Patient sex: F
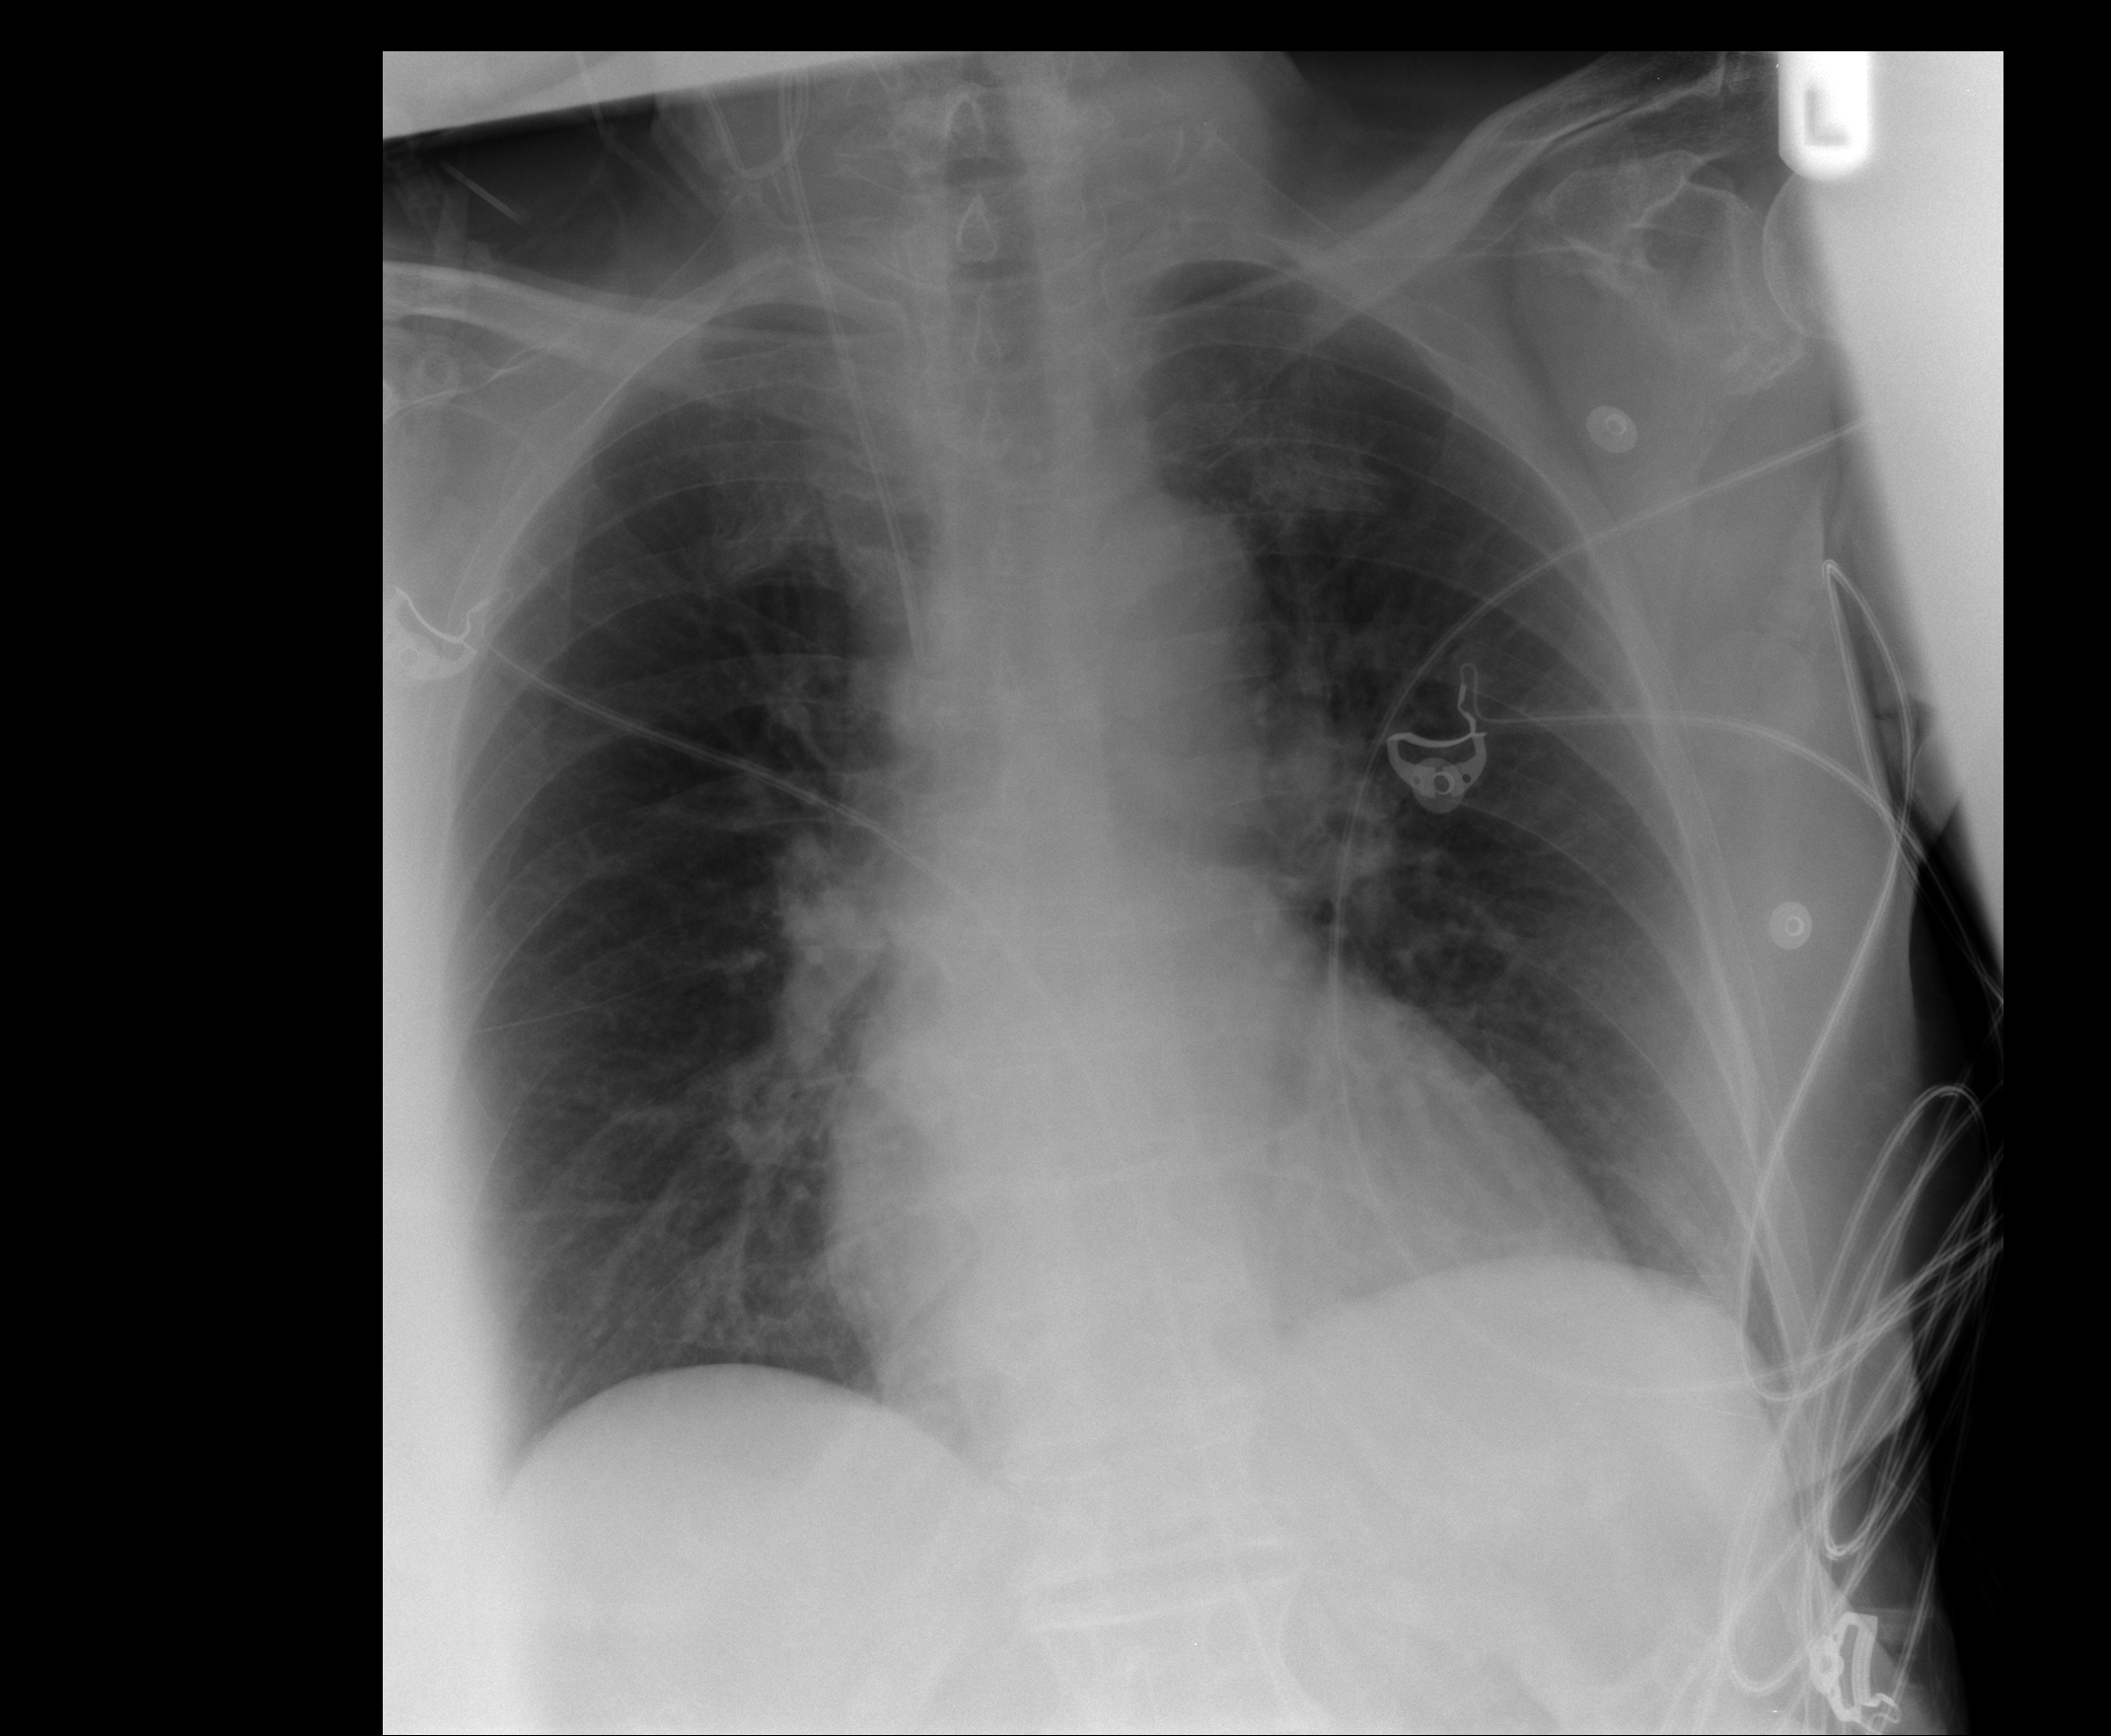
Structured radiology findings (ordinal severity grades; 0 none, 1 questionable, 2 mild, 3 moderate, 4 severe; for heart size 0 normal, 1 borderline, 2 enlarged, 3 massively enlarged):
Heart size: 0
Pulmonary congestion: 1
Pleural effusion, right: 0
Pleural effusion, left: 0
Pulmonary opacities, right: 0
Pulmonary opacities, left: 0
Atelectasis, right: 0
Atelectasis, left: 0